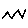
Label: zigzag